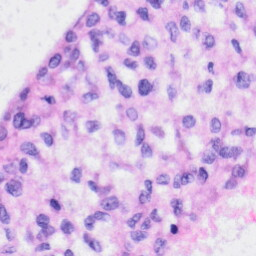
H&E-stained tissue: Liver